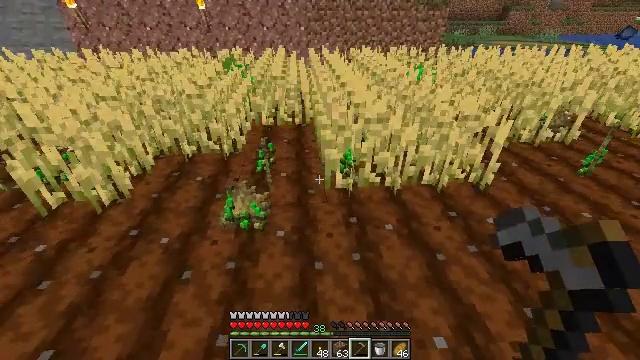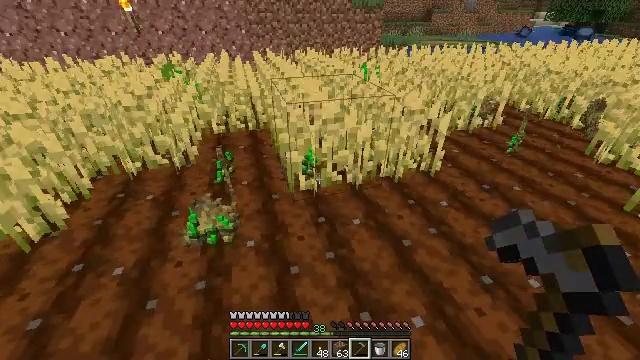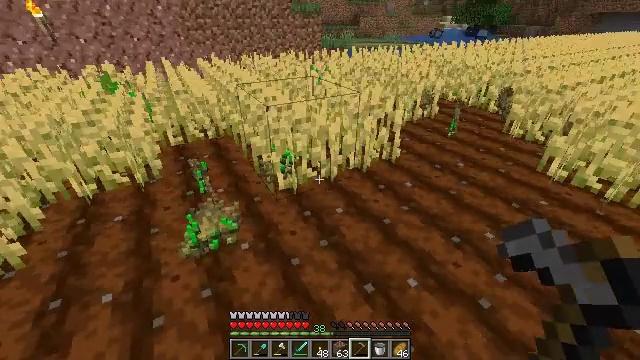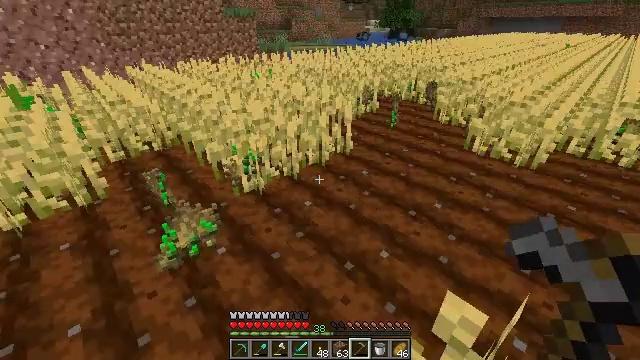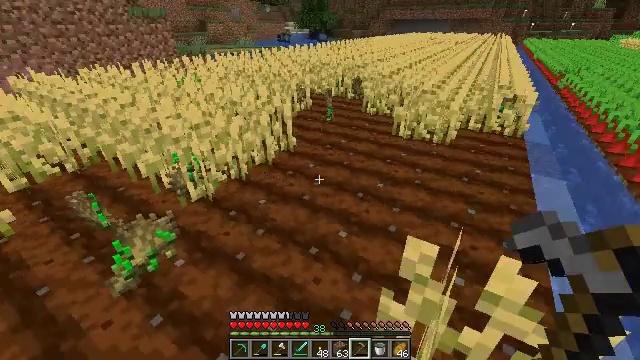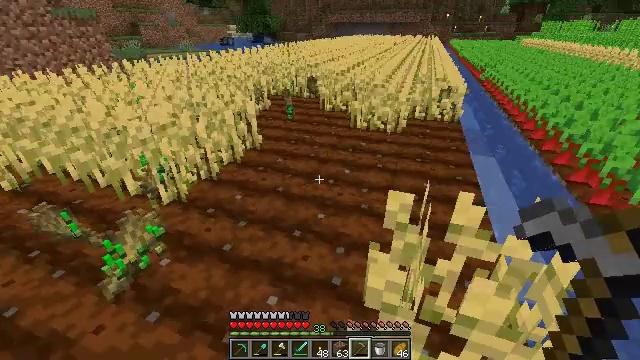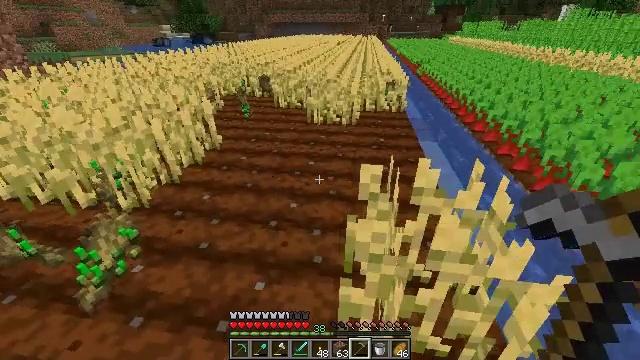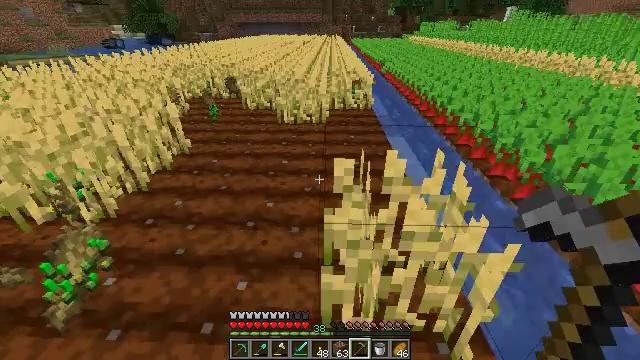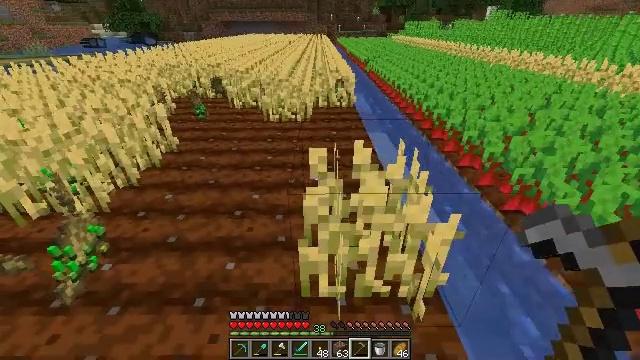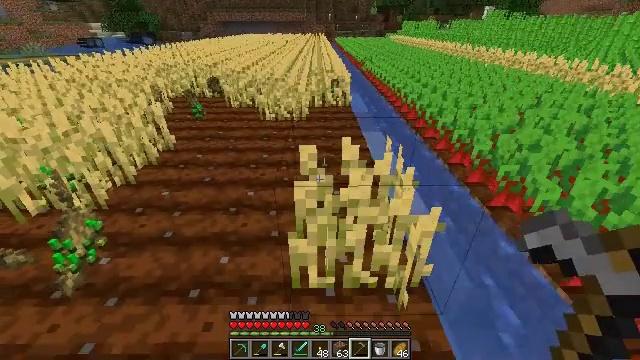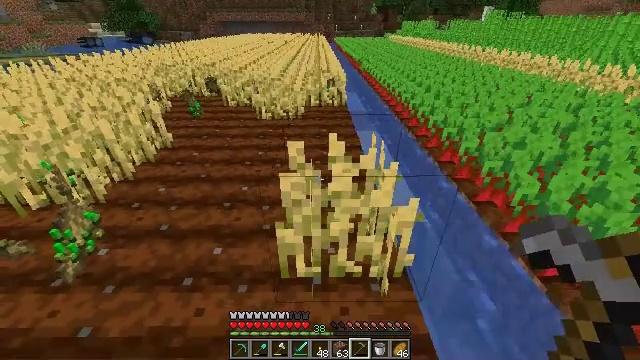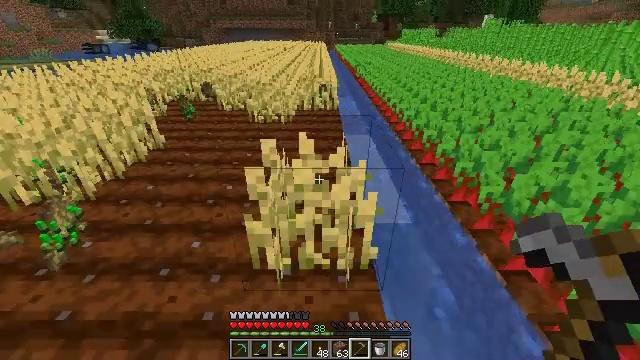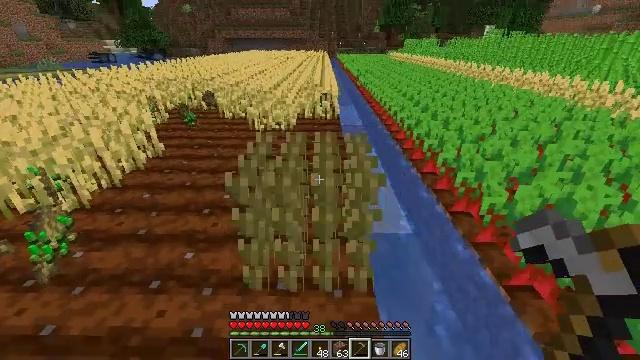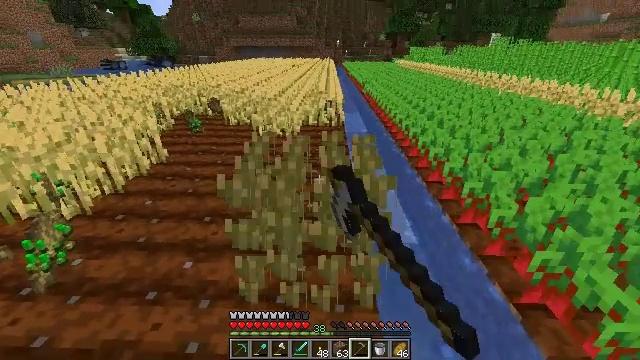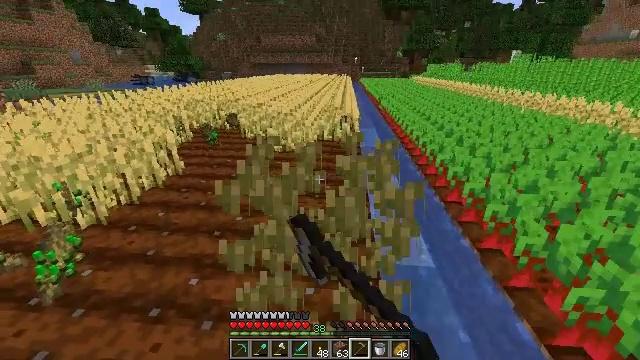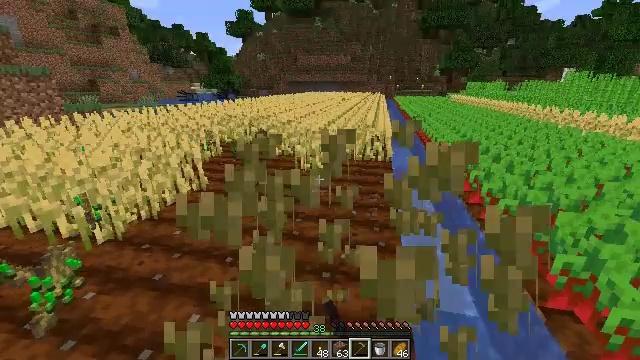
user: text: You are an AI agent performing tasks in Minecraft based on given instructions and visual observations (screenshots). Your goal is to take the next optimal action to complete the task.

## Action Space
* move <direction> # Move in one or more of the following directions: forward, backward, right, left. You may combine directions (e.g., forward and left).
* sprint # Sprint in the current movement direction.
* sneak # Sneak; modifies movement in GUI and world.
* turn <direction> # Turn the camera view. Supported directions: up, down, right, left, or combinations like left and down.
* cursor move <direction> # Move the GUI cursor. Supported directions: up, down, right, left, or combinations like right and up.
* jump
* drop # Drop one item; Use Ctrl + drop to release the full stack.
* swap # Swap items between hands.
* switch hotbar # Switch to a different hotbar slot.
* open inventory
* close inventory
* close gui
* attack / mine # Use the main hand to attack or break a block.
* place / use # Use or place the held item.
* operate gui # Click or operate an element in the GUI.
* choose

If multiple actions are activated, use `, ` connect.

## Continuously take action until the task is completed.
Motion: motion action
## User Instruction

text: Gather wheat by left-clicking on it.
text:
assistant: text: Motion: move back and move left, turn right
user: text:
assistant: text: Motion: move back and move left, turn right
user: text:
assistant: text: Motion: move back and move left, turn right
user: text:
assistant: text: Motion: move back and move left, turn right
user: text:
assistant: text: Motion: move back and move left, turn right
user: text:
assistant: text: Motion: move back and move left, turn right
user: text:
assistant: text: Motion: move back and move right, turn right
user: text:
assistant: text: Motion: move back and move right, turn right
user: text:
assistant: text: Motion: move back and move right
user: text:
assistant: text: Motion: move right
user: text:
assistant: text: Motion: turn up
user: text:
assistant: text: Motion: move forward, turn up, attack / mine
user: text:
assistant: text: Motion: move forward, turn left and up, attack / mine
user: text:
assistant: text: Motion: move forward, turn left and up, attack / mine
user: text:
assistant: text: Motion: move forward, turn left and up, attack / mine
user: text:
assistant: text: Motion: move forward, turn left and up
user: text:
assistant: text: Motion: move forward and move left, turn left
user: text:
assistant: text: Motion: move forward and move left, turn left
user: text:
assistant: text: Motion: move forward and move left
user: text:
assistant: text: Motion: move forward, turn right
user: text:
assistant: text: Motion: move forward and move right, turn right
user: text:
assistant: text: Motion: move forward and move right, turn right
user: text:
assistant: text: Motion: move forward and move right, turn right
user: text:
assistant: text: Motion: move forward and move right, turn right
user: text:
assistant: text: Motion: move forward and move right, turn right
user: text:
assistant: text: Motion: move forward and move right, turn right
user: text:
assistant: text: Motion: move forward and move right
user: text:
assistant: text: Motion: move forward and move right, turn right
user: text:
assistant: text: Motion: move forward and move right, turn right, attack / mine
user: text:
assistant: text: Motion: move forward, turn right and up, attack / mine